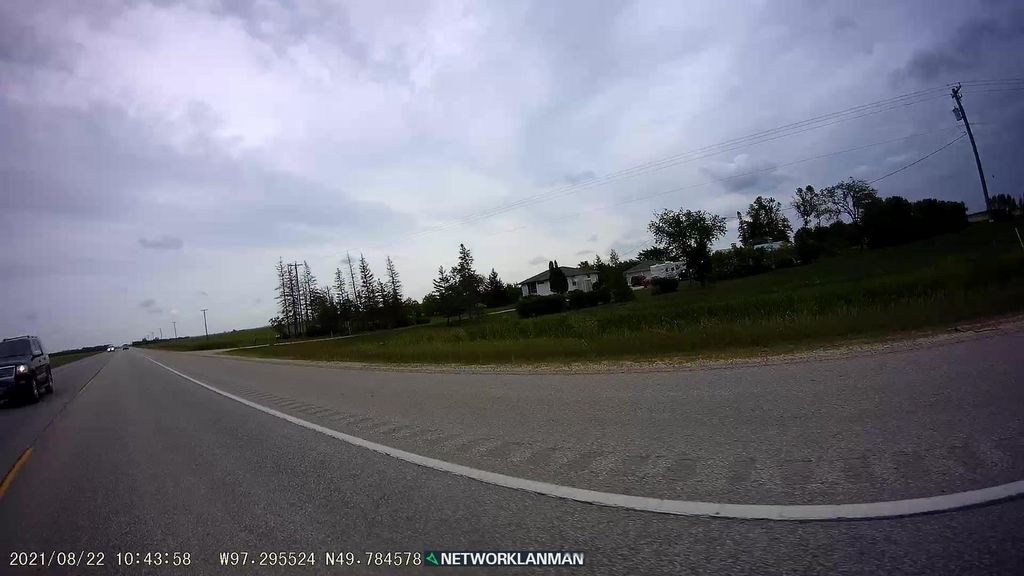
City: winnipeg